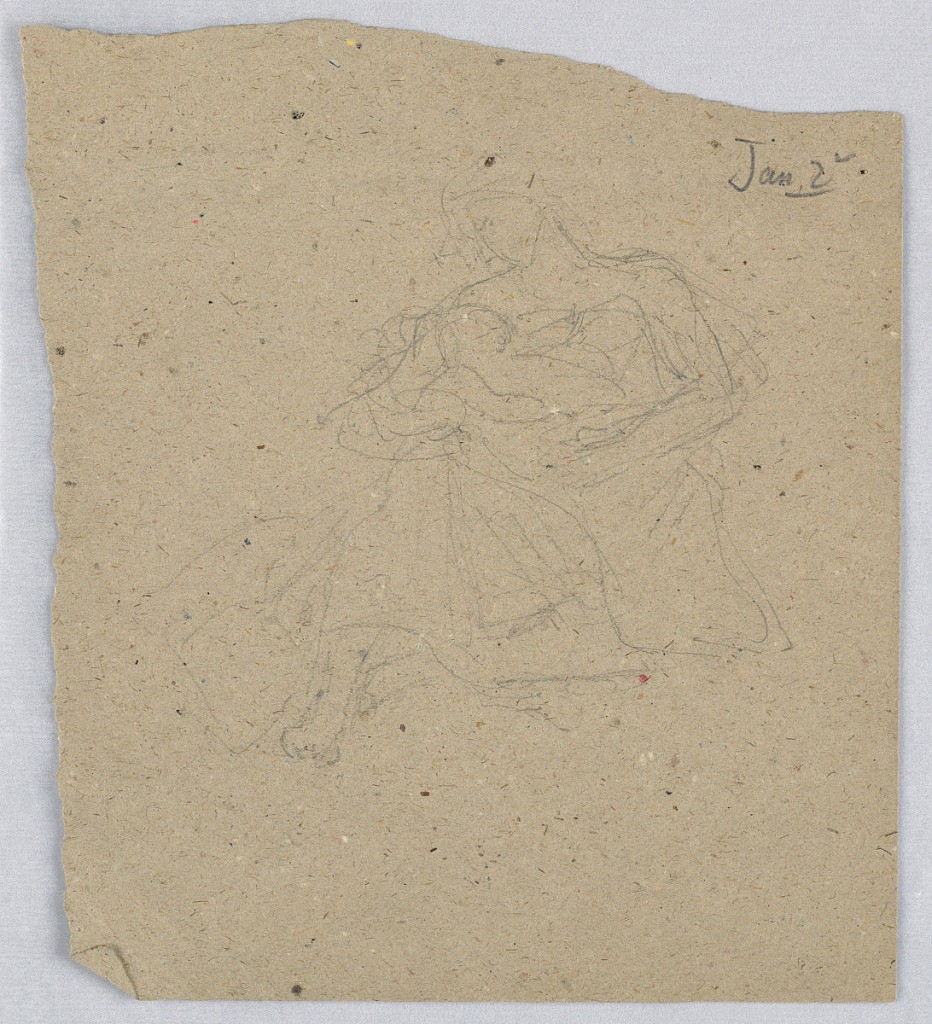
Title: Study for "Charity," St. Bartholomew's Church, New York, NY
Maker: Francis Augustus Lathrop, American, 1849–1909
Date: ca. 1893
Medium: Graphite on paper
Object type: Drawing
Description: Three sketches of a figure with wings.